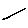
Label: line